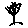
Label: tree